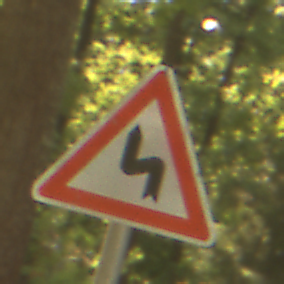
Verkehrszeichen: DoppelkurveZunaechstLinks
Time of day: Midday
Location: Outdoor (Nature)
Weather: PartlyCloudy
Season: NotSpecified
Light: Natural